Field crop: maize
Growth stage: 2
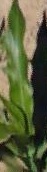
Species: maize